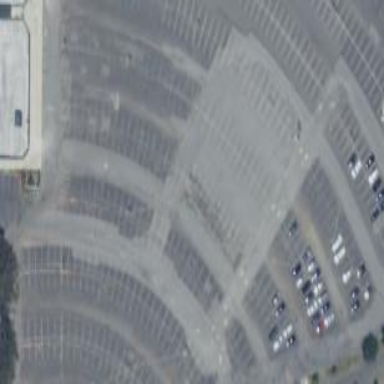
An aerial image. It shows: Road serving as parking aisle.